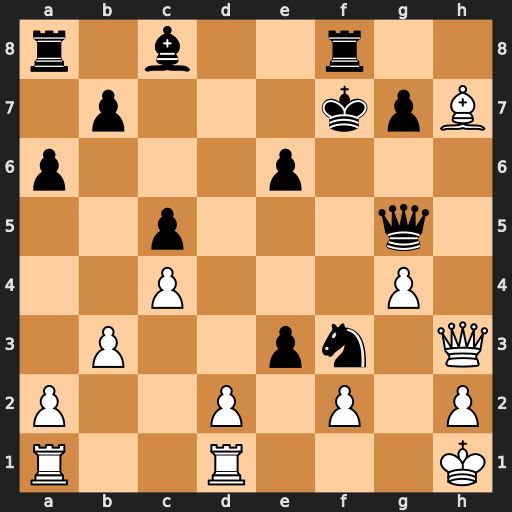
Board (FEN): r1b2r2/1p3kpB/p3p3/2p3q1/2P3P1/1P2pn1Q/P2P1P1P/R2R3K
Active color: w
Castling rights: -
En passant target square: -
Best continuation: Qxf3+ Ke7 Qxe3